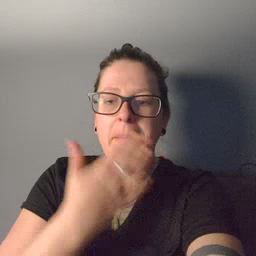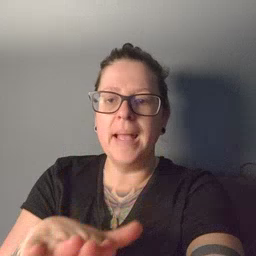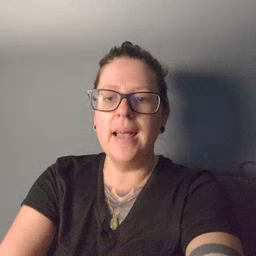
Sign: bad